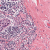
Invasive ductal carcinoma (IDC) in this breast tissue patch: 0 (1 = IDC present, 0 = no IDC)